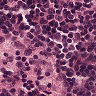
Metastatic tissue present: no